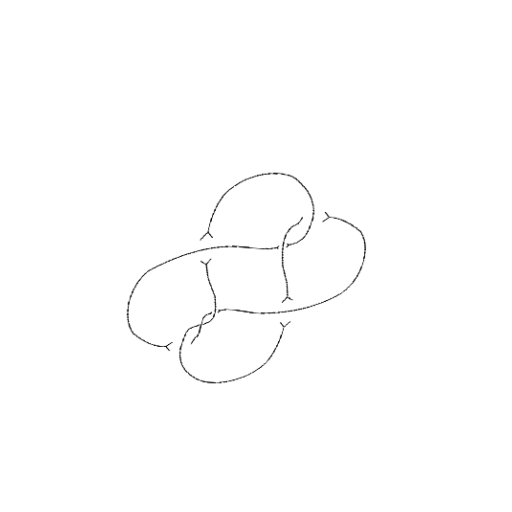
Crossing number: 7